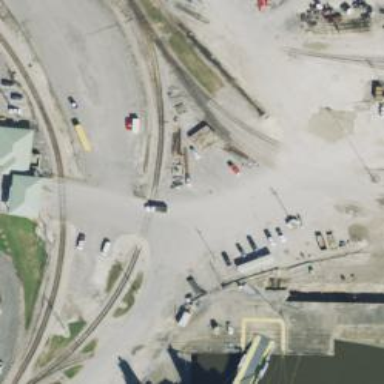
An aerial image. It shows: Railway crossing.